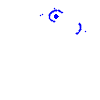
Particle: proton